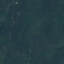
Label: Forest